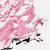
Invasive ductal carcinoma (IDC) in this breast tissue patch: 0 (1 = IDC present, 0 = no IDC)